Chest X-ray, PA view. Patient: 72 years old, sex M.
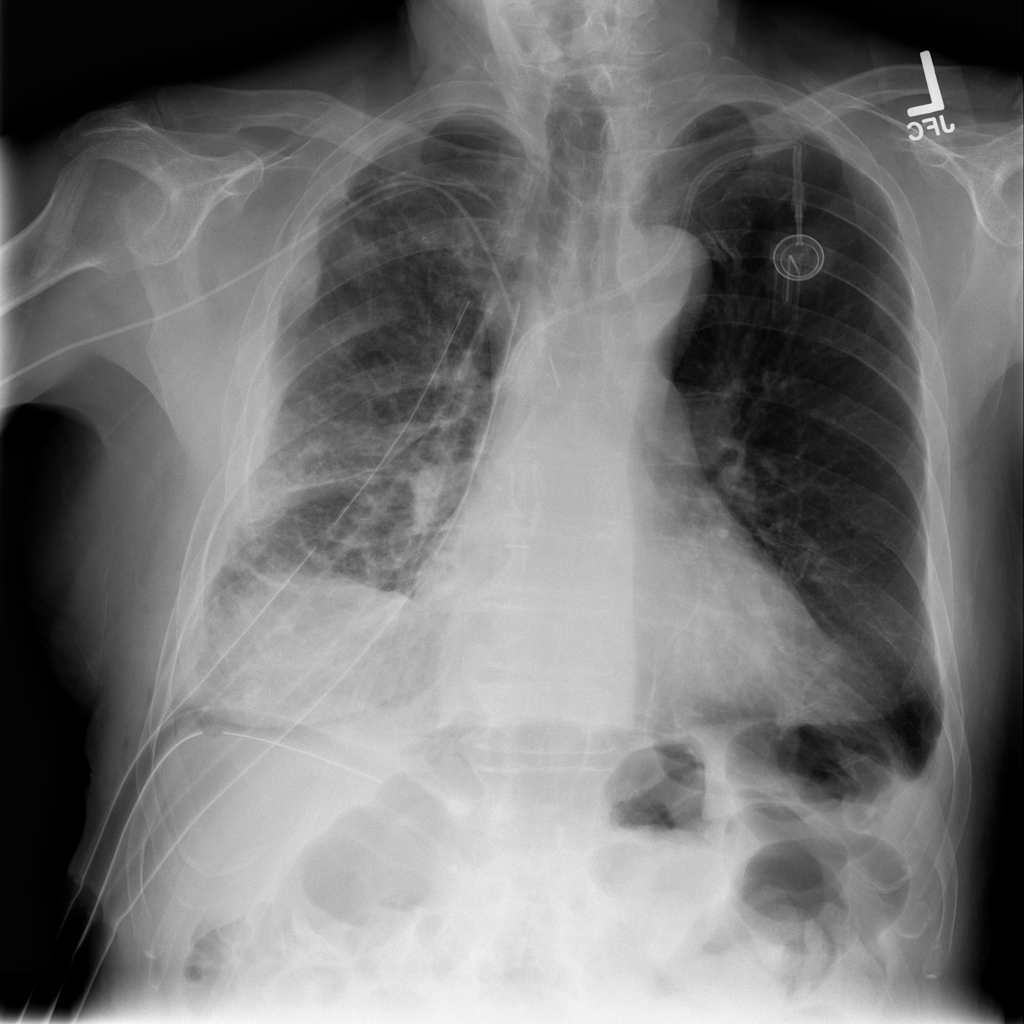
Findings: Emphysema, Infiltration, Pneumothorax